Field crop: maize
Growth stage: 2
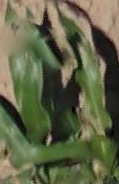
Species: maize